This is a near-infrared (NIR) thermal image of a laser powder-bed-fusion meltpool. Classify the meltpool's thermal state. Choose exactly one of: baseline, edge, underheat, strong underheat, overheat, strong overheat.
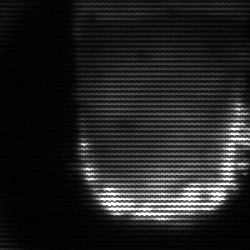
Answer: baseline